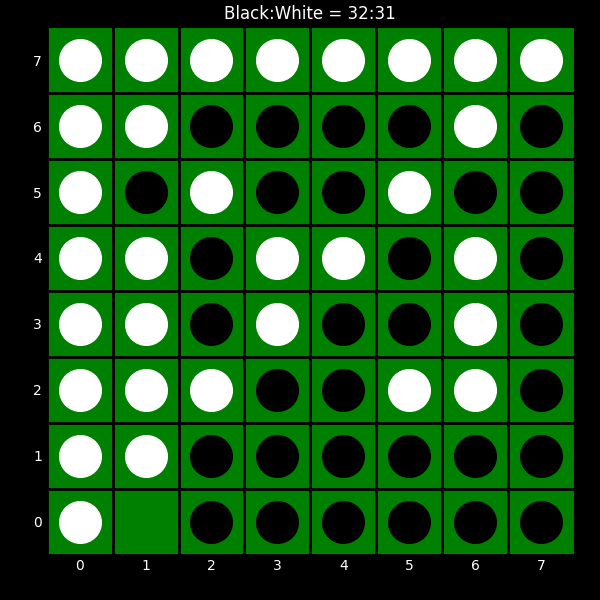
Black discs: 32
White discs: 31